【题型】填空题　【知识点】平面几何　【难度】easy
已知：如图, 在 $\triangle ABC$ 中, $D$、$E$ 是 $BC$ 的三等分点, 且 $\triangle ADE$ 是等边三角形。
则$\angle BAC = \underline{\quad }$。

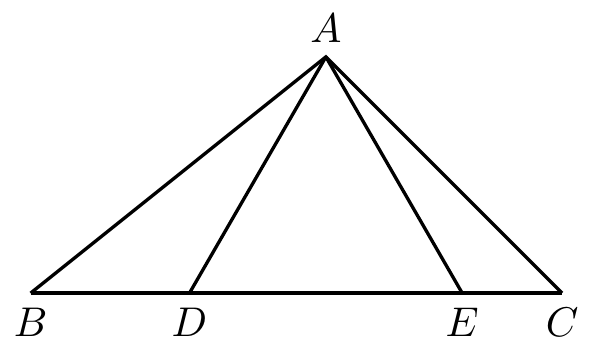
【解答】
解：$\because$ $D$、$E$ 是 $BC$ 的三等分点, 且 $\triangle ADE$ 是等边三角形,

$\therefore$ $BD = DE = EC = AD = AE$, $\angle ADE = \angle AED = 60^\circ$,

$\therefore$ $\angle B = \angle BAD = \angle C = \angle EAC = 30^\circ$,

$\therefore$ $\angle BAC = 180^\circ - \angle B - \angle C = 120^\circ$。

故答案为：$120^\circ$。